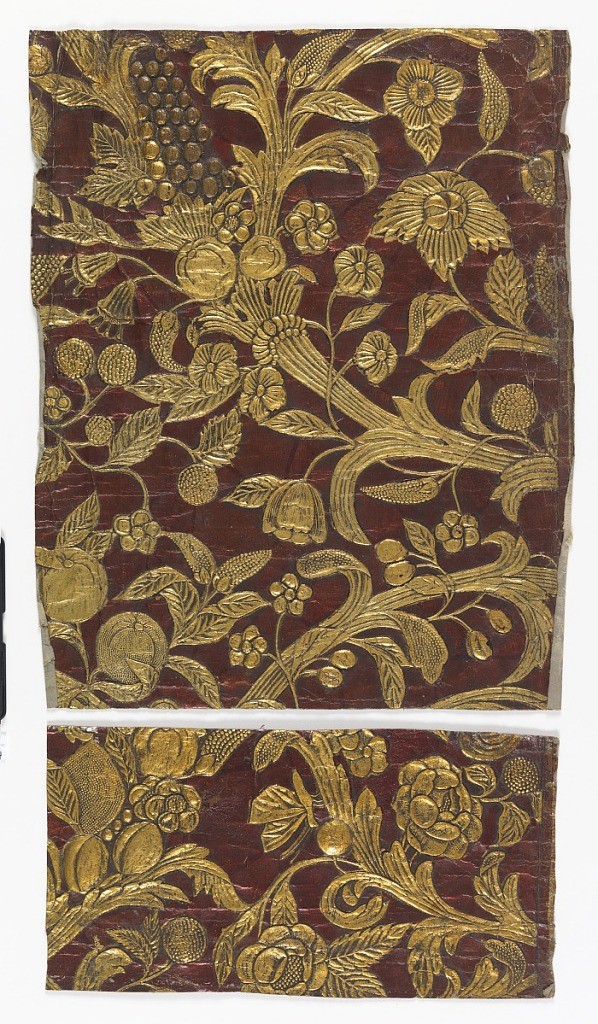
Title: Japanese Leather
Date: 1875–85
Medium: Embossed paper, stained, gilded and varnished
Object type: Sidewall
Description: Imitation leather. All-over pattern of vine set with flowers and fruit, gold against red ground.